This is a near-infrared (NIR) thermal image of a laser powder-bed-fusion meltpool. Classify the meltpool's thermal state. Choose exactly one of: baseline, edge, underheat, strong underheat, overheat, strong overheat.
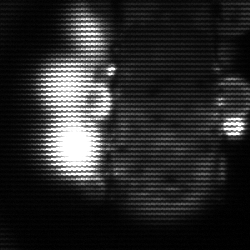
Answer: strong underheat